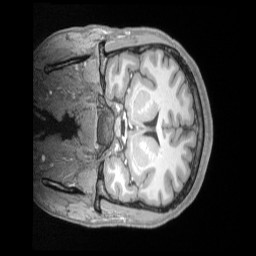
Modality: T1w
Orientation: coronal
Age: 19
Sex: male
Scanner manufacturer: siemens
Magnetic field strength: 3 T
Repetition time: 2.53 s
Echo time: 0.00164 s